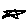
Label: star